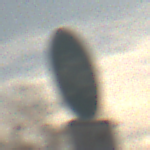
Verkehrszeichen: Radweg
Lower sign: RichtungsangabeDurchPfeile8
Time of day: SunriseSunset
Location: Outdoor (Nature)
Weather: PartlyCloudy
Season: NotSpecified
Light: Natural